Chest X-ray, PA view. Patient: 52 years old, sex M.
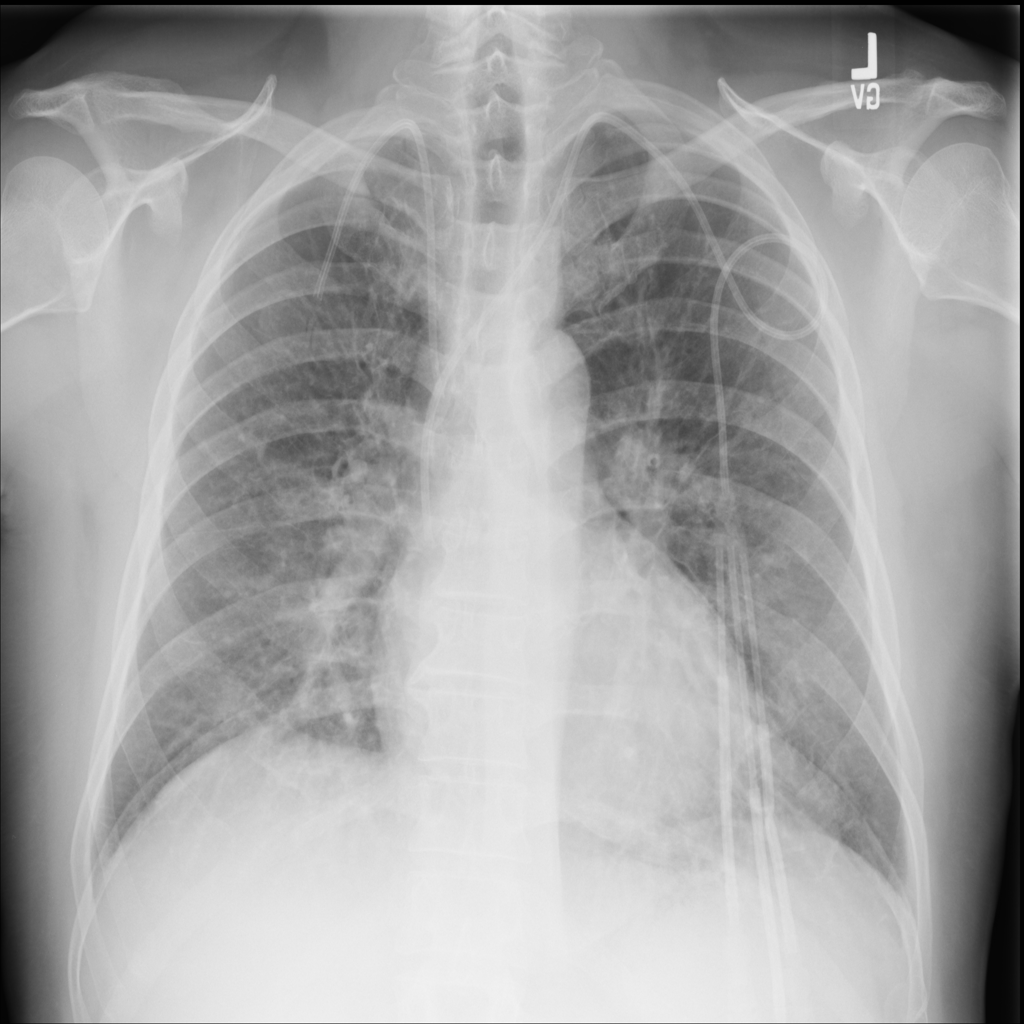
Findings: Effusion